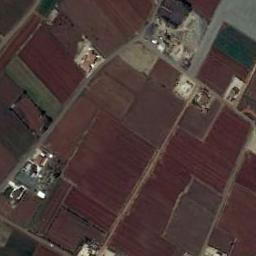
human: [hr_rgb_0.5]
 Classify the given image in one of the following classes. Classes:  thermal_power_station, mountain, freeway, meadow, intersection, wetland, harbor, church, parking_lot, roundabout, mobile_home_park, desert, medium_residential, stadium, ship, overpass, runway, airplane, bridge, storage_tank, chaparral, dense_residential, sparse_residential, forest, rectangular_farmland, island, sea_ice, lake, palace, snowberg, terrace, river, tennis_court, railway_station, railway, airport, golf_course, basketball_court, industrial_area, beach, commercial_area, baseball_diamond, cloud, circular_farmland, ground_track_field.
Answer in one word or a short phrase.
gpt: rectangular_farmland